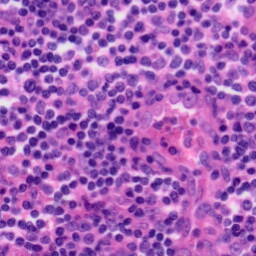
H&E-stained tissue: Tonsil